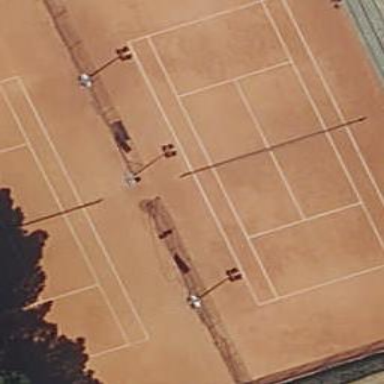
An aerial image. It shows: Tennis court on pitch designated for leisure land.